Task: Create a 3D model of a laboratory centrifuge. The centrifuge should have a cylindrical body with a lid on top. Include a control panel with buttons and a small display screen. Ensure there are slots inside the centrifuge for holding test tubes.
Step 240:
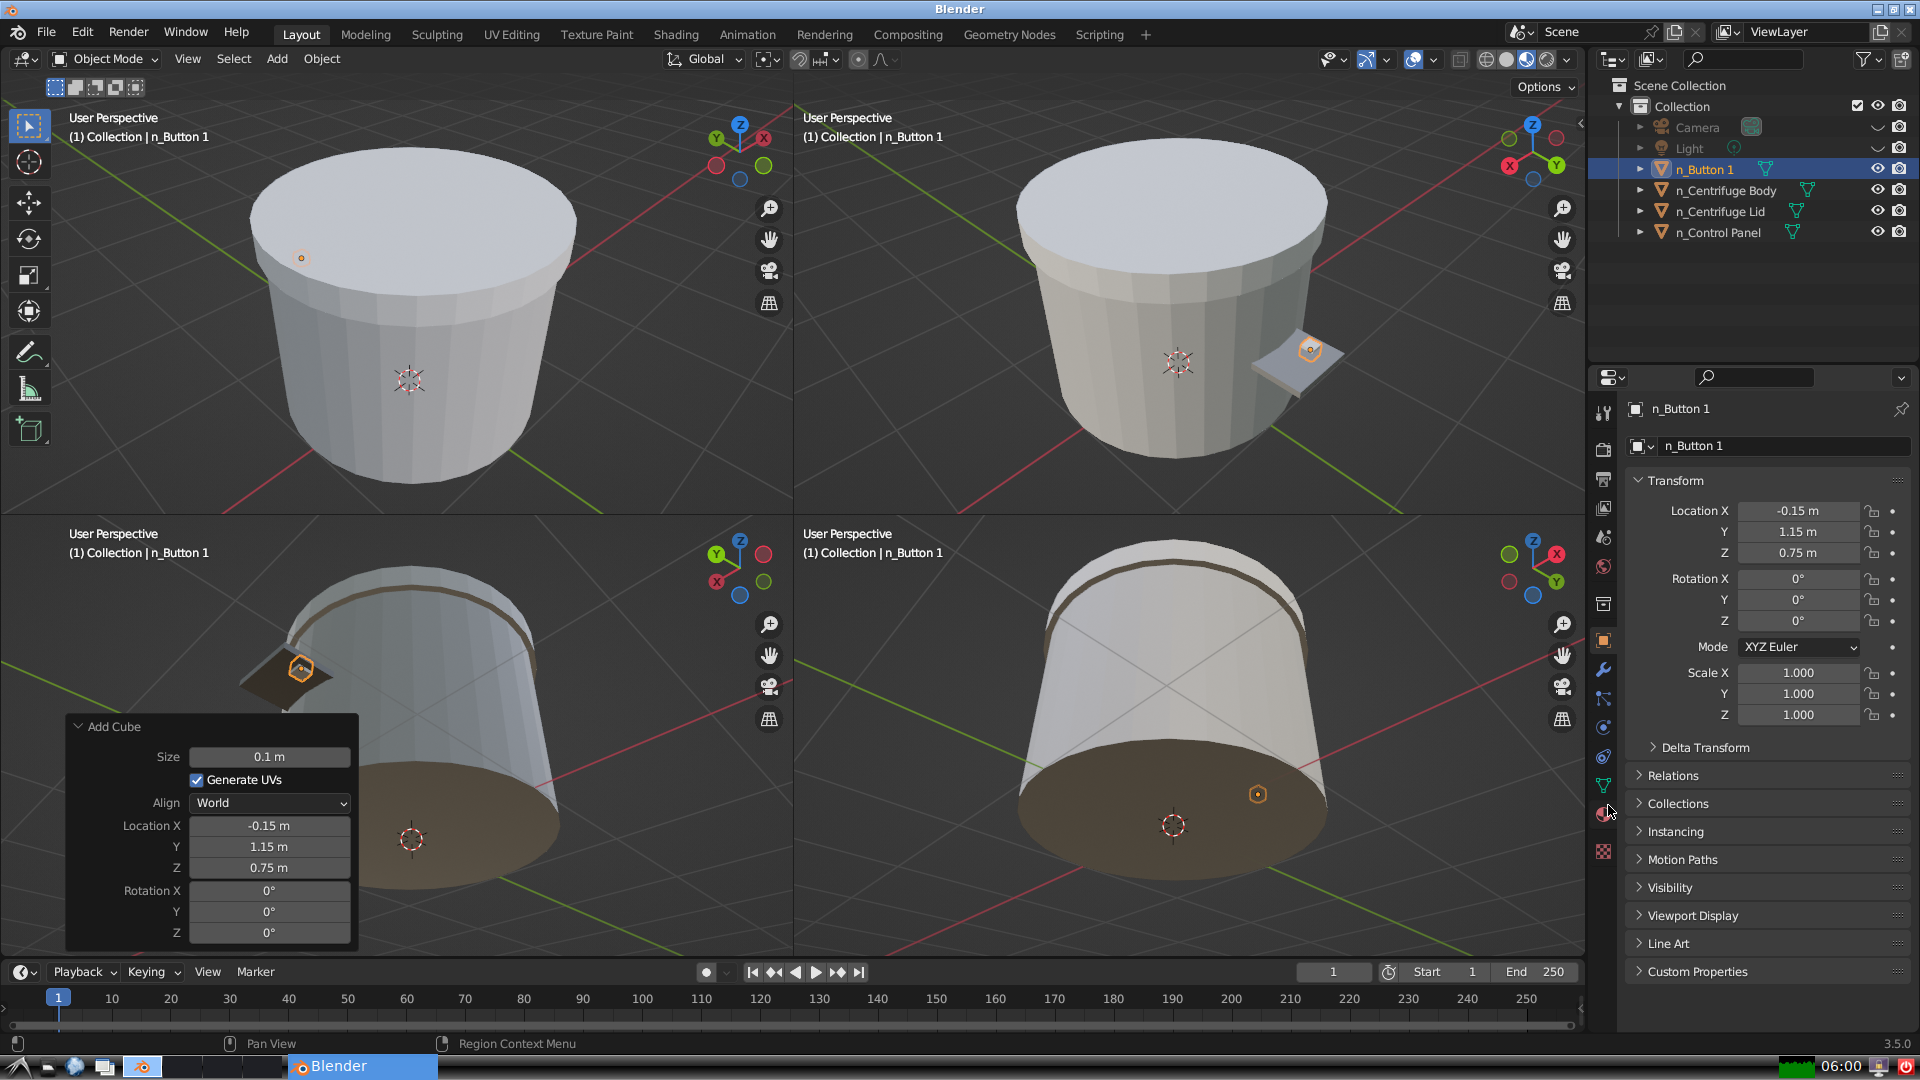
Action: click: no